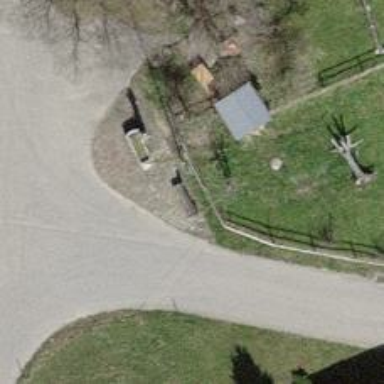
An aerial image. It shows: Bench.